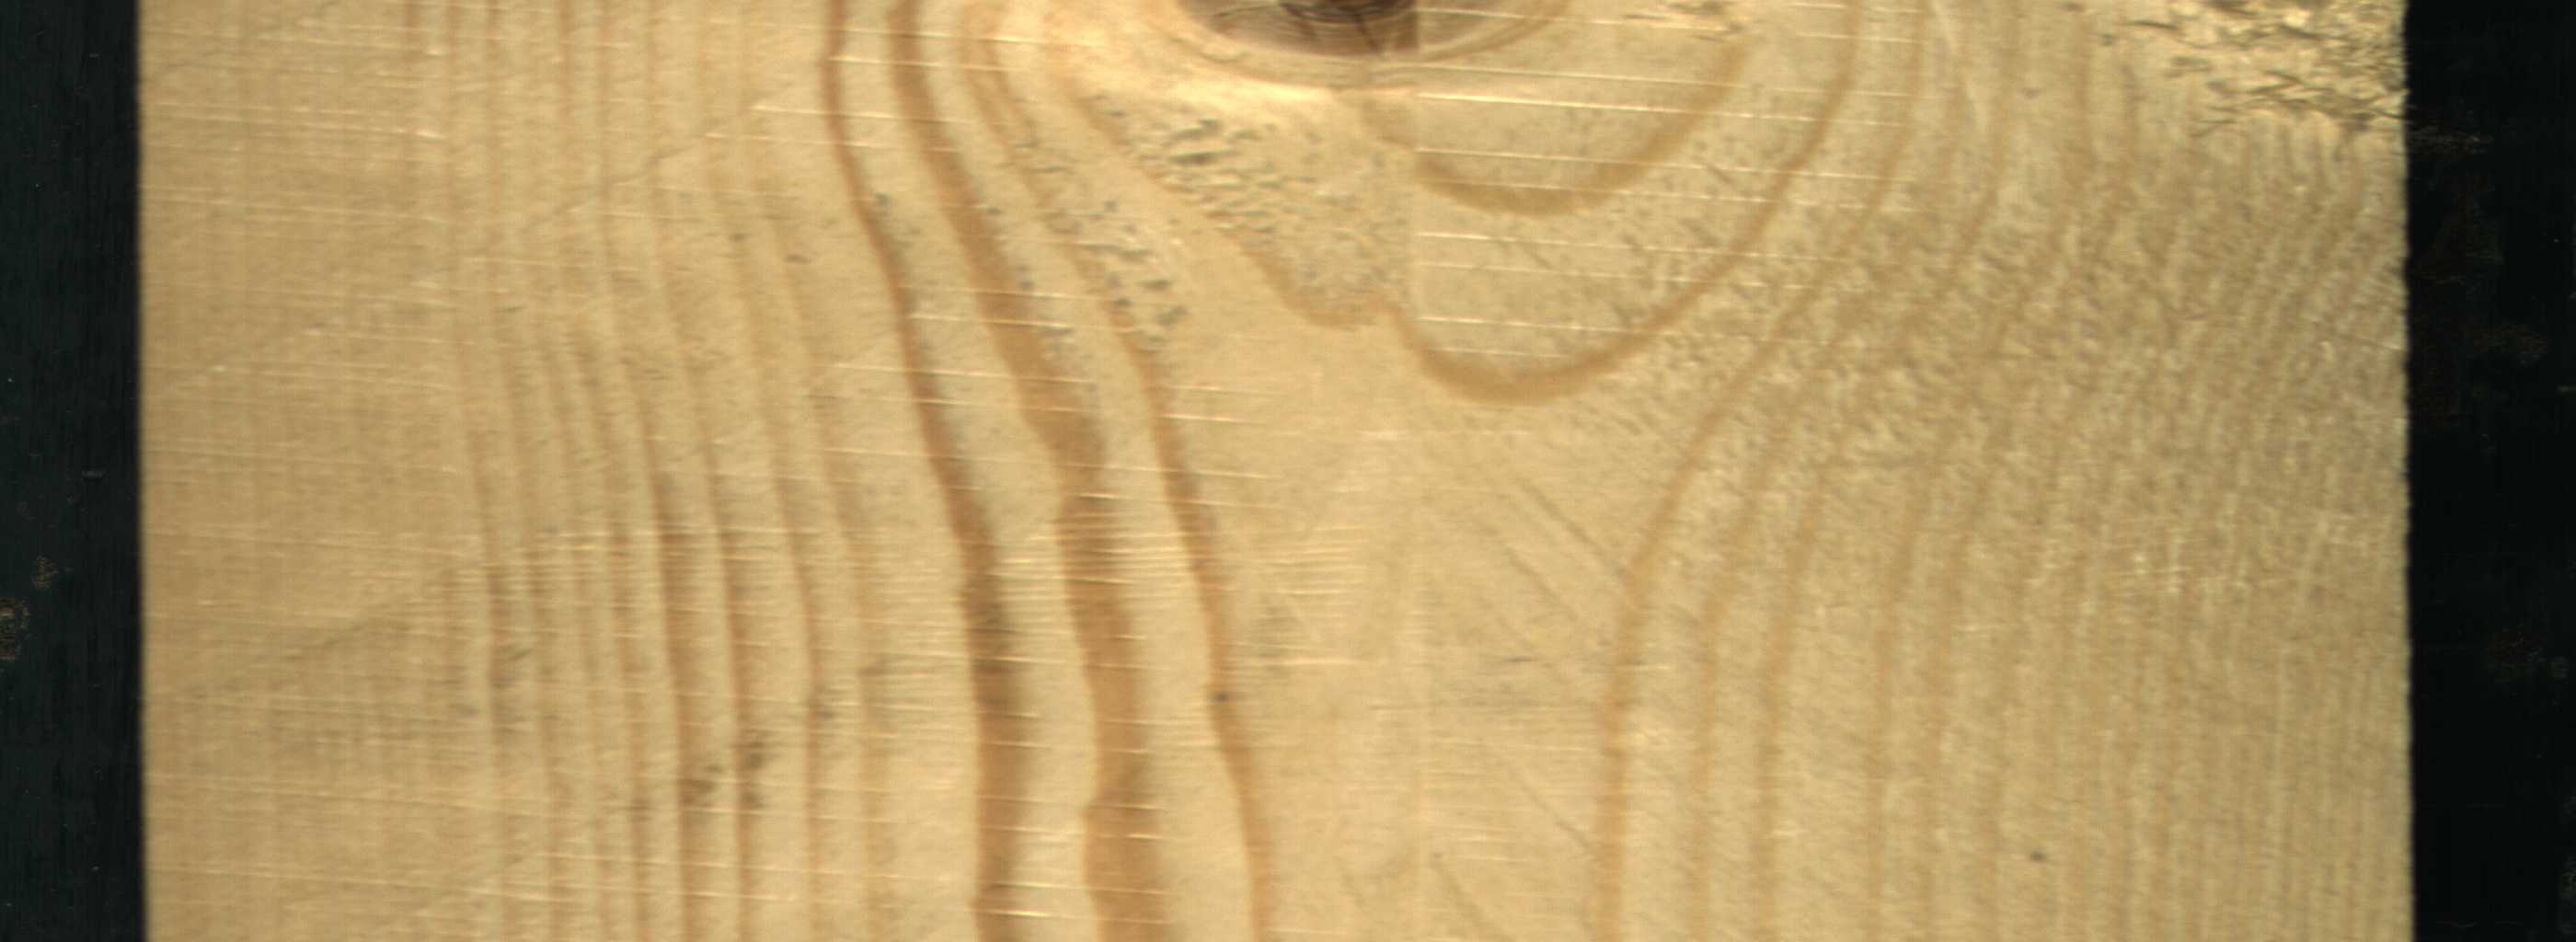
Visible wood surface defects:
knot_with_crack